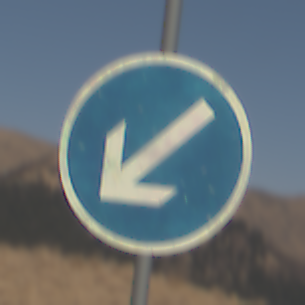
Verkehrszeichen: VorgeschriebeneVorbeifahrtLinks
Umgebung: Outdoor, Nature
Tageszeit: Midday
Wetter: Clear
Licht: Natural
Jahreszeit: NotSpecified
Kontrast: HighContrast